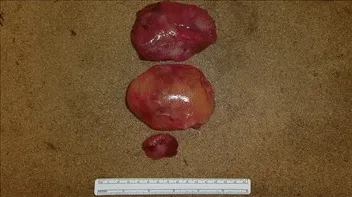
Picture of the en bloc resected tumors. Two large masses were anterolateral to the main pulmonary artery, and one small mass was adjacent to the right ventricle. All of them were soft and mucinous.
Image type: medical_photograph (other_medical_photograph)